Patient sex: F
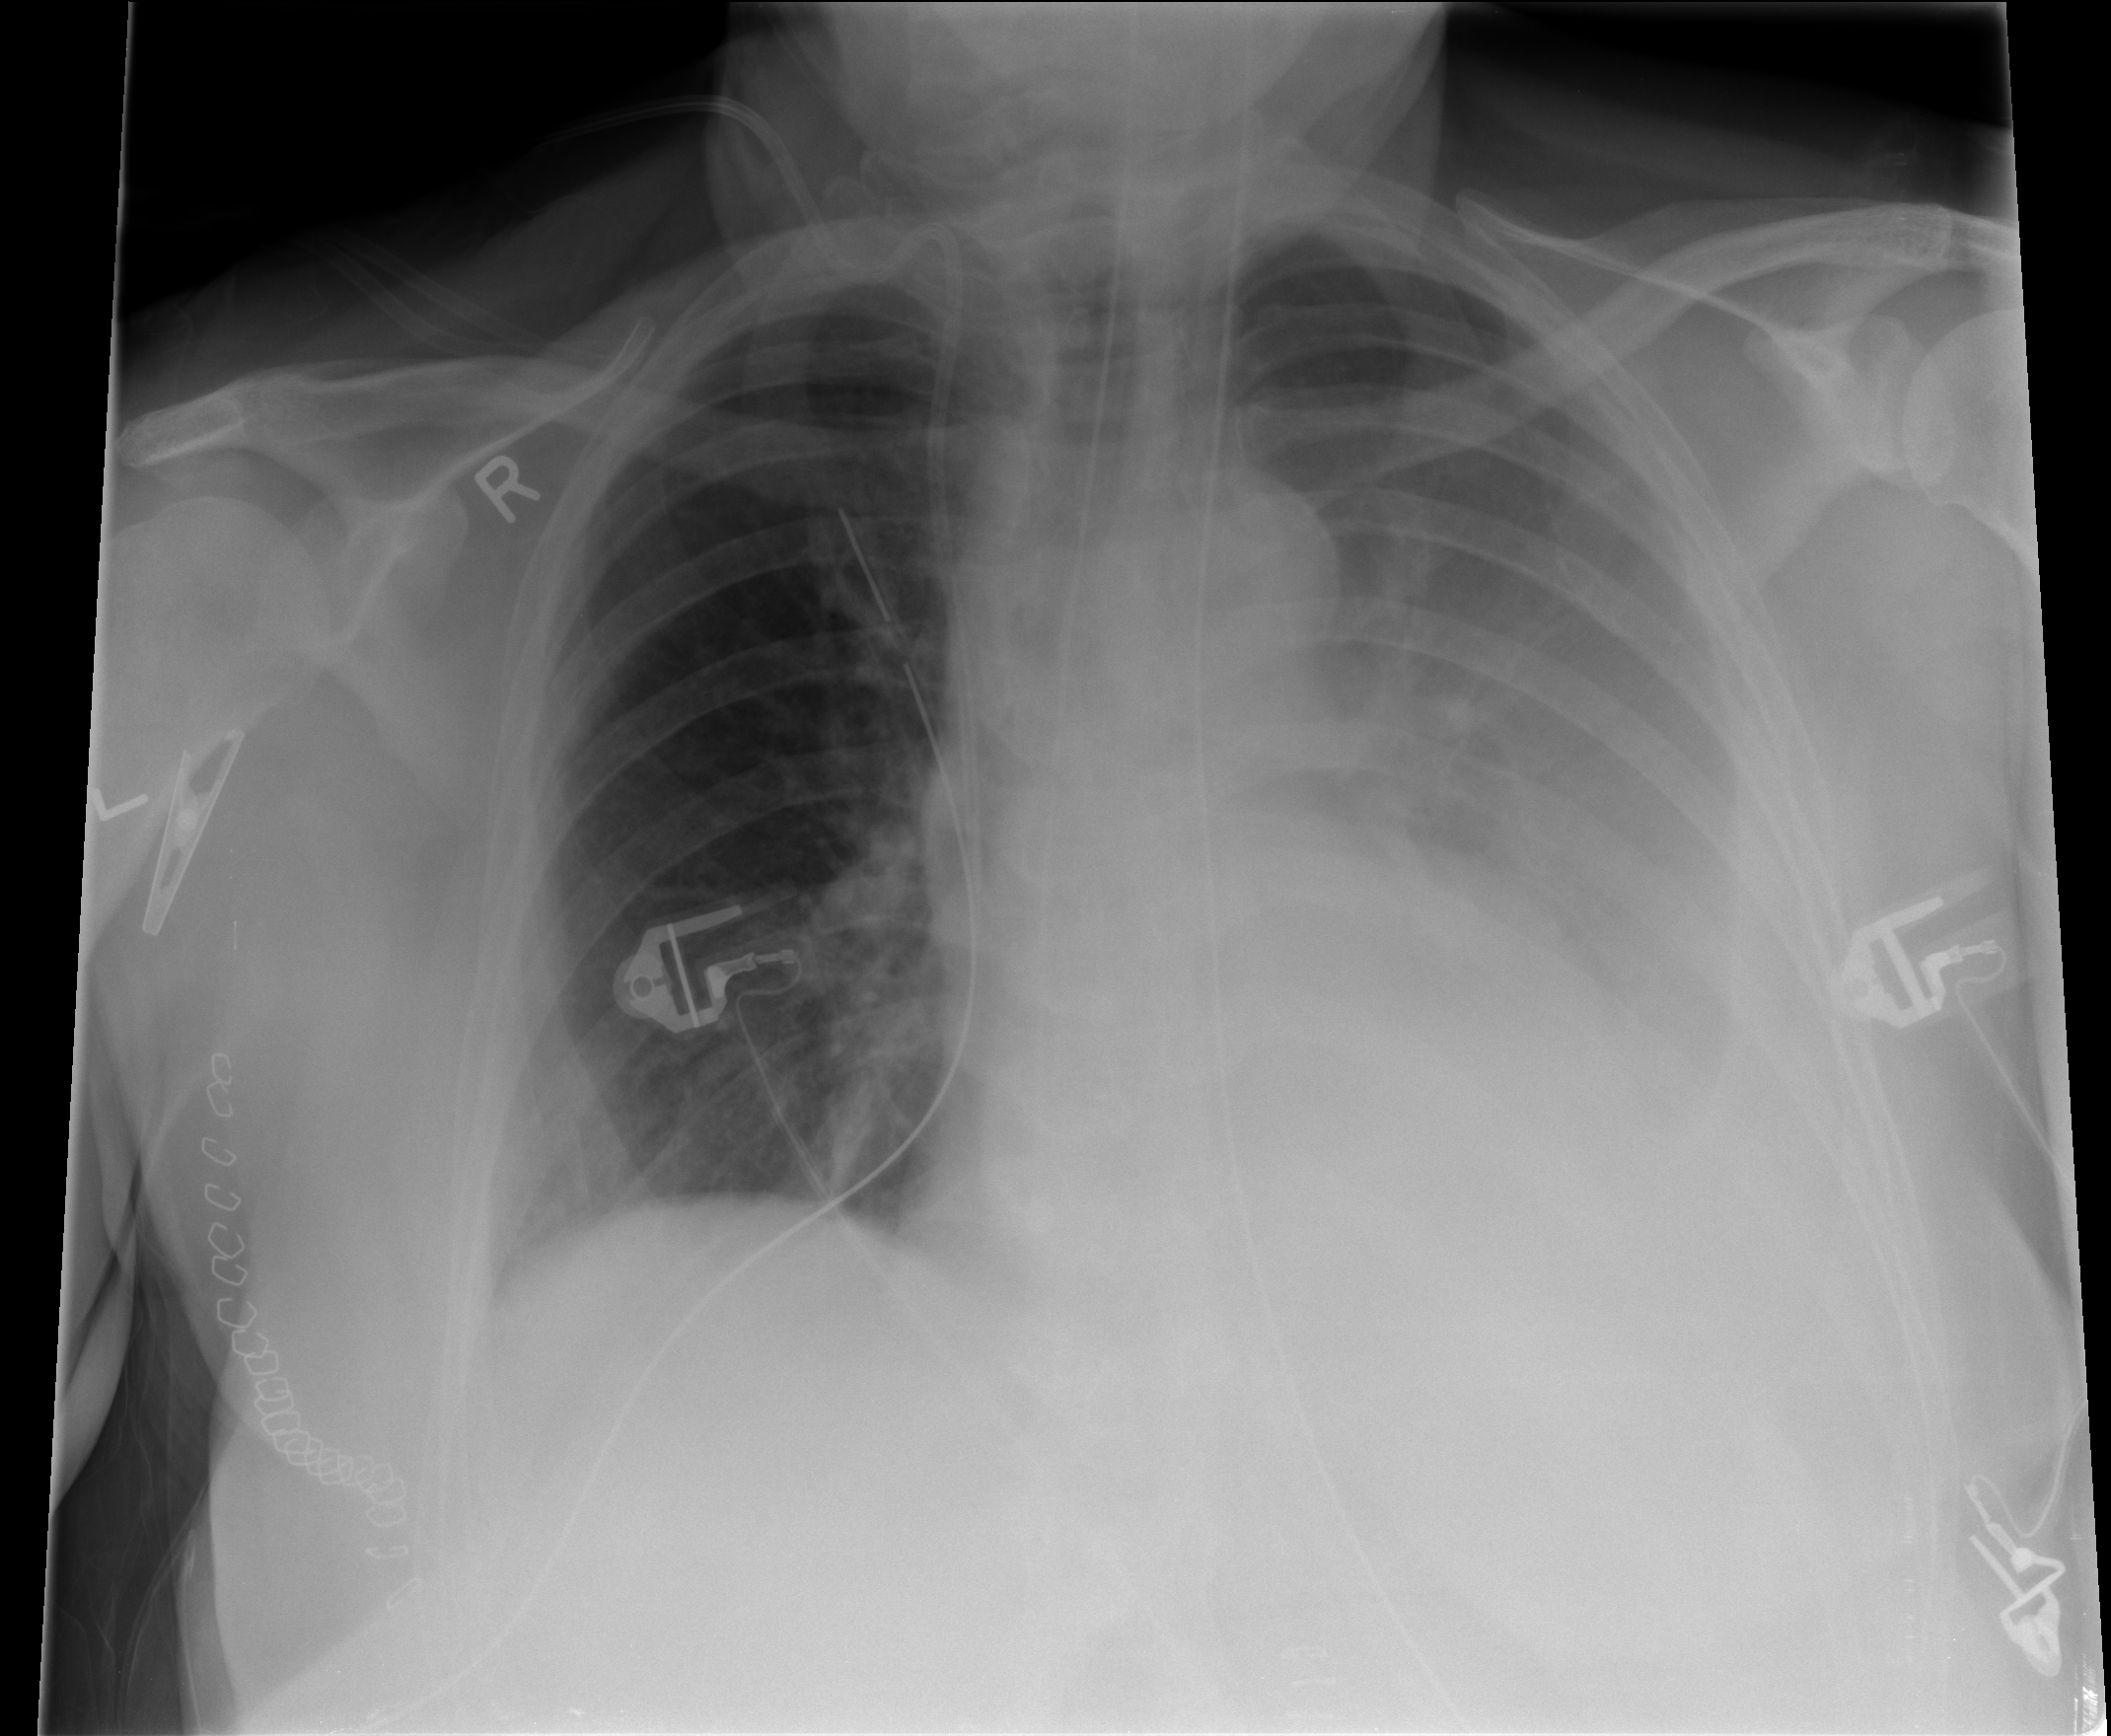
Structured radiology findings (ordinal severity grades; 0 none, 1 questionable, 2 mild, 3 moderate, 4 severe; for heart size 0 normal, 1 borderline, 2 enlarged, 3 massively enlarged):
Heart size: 1
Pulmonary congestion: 0
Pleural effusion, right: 0
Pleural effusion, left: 3
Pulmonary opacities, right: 0
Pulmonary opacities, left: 0
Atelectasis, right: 0
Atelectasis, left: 2